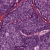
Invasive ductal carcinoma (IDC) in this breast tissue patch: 1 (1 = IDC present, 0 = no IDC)